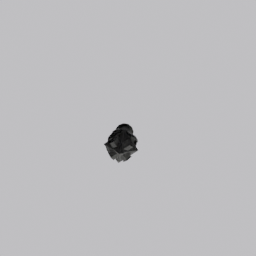
Label: architecture